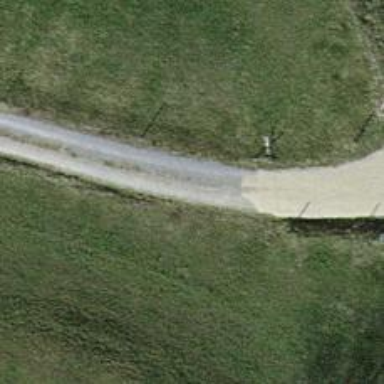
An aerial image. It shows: Compacted grade3 track.